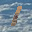
Label: 1